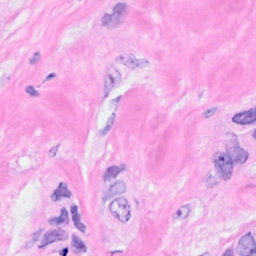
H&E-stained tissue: Breast